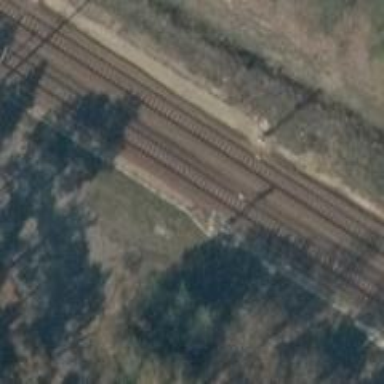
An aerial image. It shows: Railway signal.